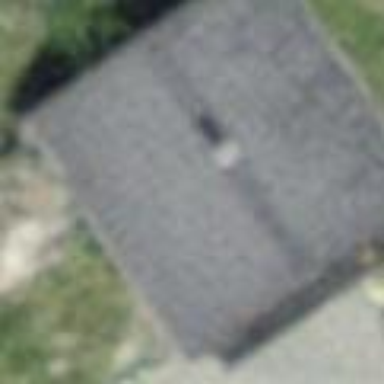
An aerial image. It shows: Detached building.